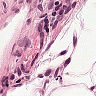
Metastatic tissue present: no